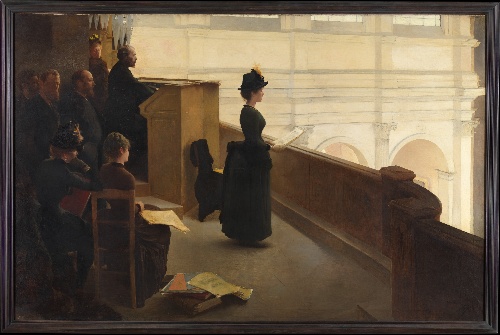
Title: The Organ Rehearsal
Artist: Henry Lerolle
Artist bio: French, Paris 1848–1929 Paris
Date: 1885
Object type: Painting
Classification: Paintings
Medium: Oil on canvas
Dimensions: 93 1/4 x 142 3/4 in. (236.9 x 362.6 cm)
Department: European Paintings
Credit line: Gift of George I. Seney, 1887
Accession year: 1887
Repository: Metropolitan Museum of Art, New York, NY
Tags: Men|Women|Musicians|Singers